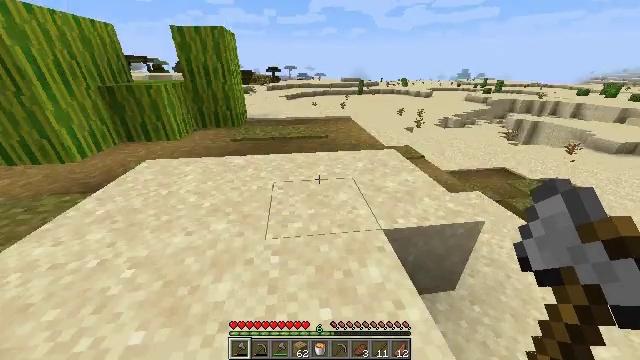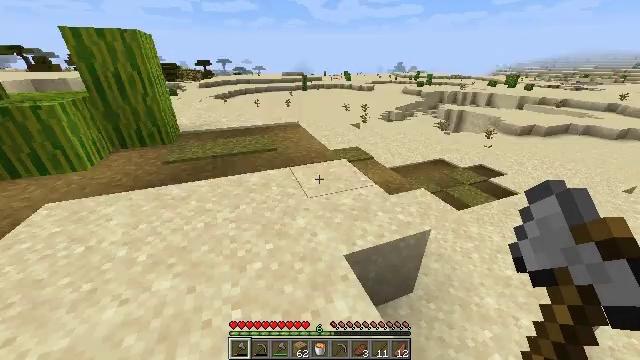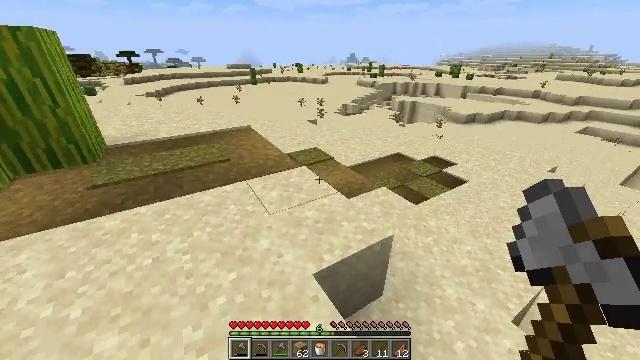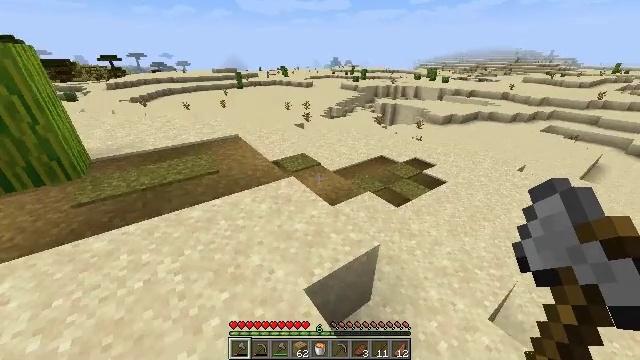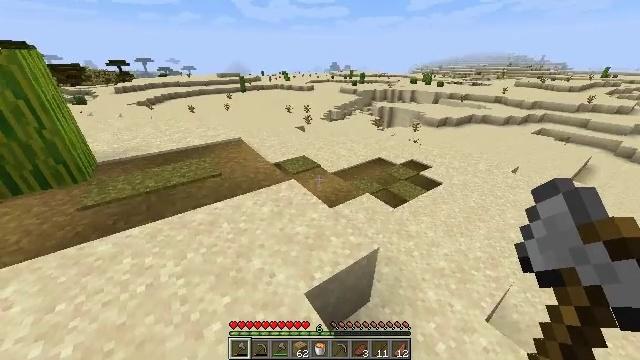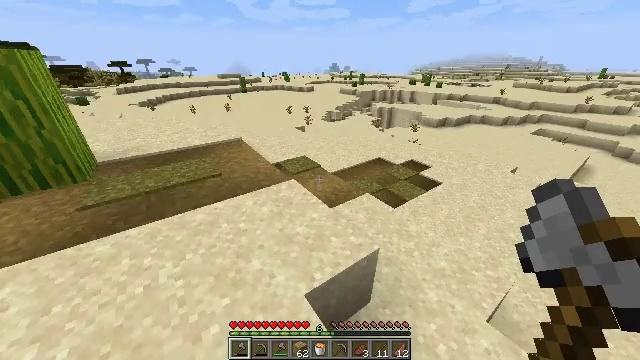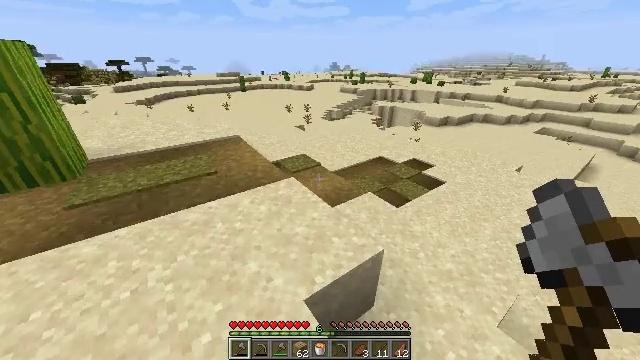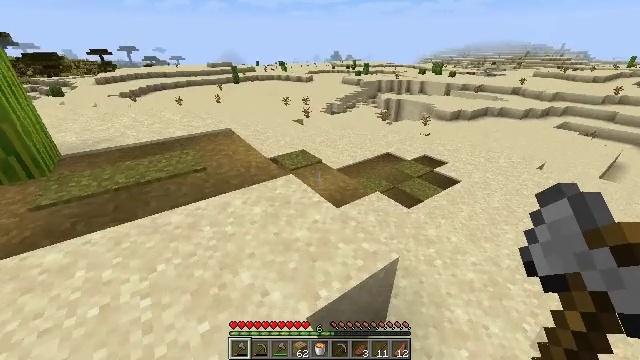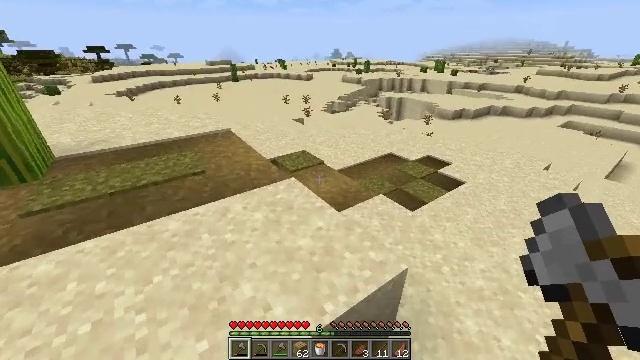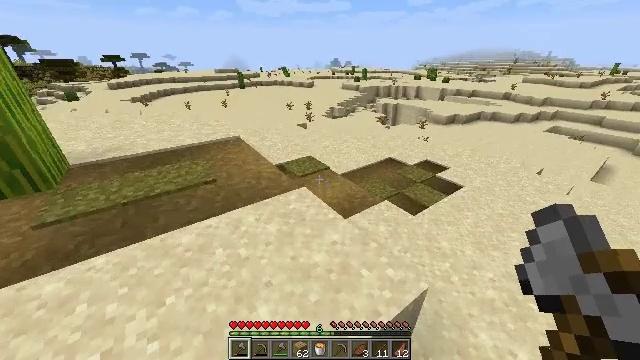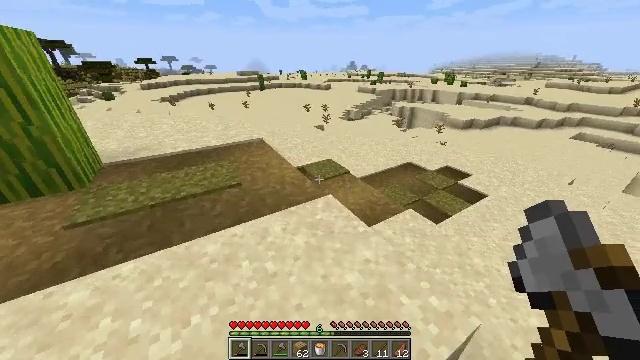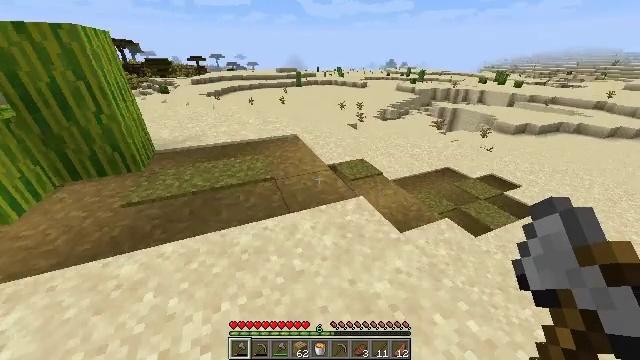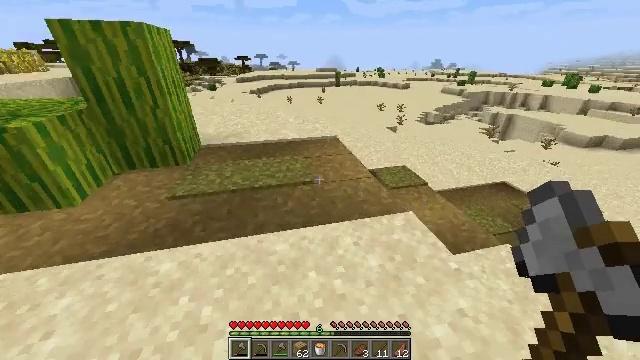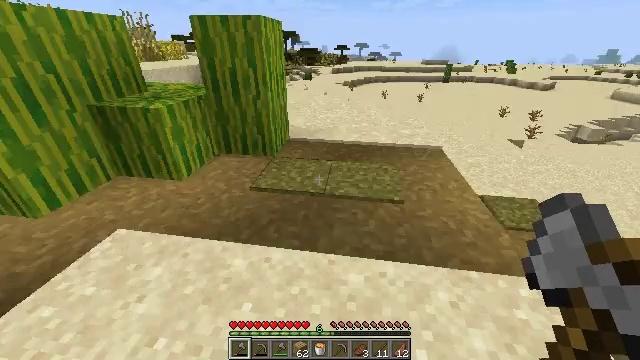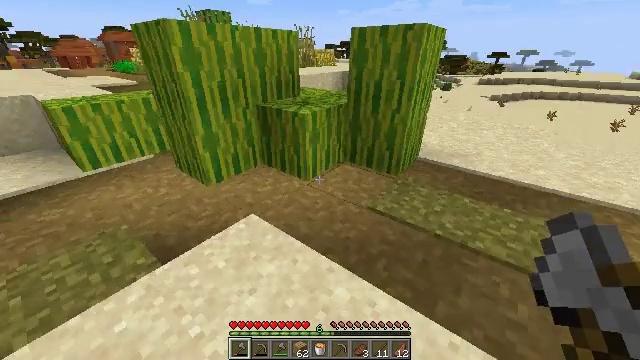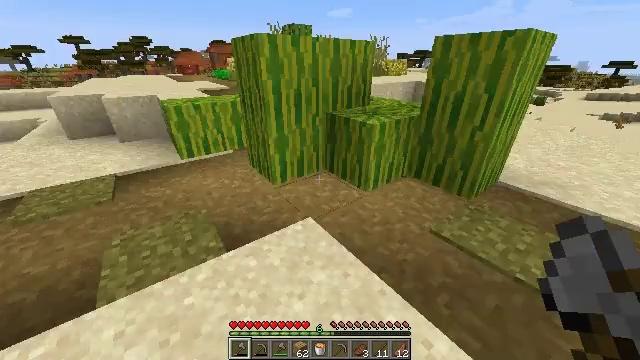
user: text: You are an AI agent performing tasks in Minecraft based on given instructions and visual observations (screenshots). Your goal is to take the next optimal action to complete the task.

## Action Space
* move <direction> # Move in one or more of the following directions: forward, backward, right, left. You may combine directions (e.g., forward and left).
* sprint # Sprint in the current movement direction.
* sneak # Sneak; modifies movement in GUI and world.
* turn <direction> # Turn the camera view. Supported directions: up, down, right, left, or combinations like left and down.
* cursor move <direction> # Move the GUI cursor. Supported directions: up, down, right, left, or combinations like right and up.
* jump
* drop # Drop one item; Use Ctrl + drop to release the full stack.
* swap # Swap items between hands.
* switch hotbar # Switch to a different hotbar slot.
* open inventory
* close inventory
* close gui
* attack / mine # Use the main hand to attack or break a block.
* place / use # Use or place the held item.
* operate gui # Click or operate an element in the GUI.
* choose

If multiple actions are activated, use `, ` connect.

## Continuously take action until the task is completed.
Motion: motion action
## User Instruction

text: Use right equipment to gather melon.
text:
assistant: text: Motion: move forward, sprint, turn right, jump
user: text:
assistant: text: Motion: move forward, sprint, turn right, jump
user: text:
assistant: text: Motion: move forward, sprint, turn right, jump
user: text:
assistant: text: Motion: move forward, sprint, jump
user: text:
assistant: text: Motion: move forward, sprint, jump
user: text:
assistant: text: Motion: move forward and move left, jump
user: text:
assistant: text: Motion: move forward and move left, jump
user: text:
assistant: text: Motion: move forward and move left
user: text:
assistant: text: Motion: move forward and move left
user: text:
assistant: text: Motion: move forward and move left, turn left
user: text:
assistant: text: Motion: move forward and move left, turn left
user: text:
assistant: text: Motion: move forward and move left, turn left
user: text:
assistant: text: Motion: move forward and move left, turn left
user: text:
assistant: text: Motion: move forward and move left, turn left and up
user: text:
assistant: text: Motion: move forward and move left, turn left and up
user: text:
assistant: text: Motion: move forward and move left, turn left and up
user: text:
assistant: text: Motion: move forward
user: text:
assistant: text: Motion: move forward
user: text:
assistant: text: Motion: move forward
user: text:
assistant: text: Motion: move forward, sprint
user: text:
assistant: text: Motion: move forward, sprint
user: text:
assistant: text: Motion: move forward, sprint
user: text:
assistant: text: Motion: move forward, sprint
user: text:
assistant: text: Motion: move forward, sprint, turn left
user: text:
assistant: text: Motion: move forward, sprint, turn left
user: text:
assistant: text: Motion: move forward and move left, sprint
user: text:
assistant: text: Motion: move forward and move left
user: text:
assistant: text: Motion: move forward and move left
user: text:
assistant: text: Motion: move forward and move left, jump
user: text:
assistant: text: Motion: move forward, jump